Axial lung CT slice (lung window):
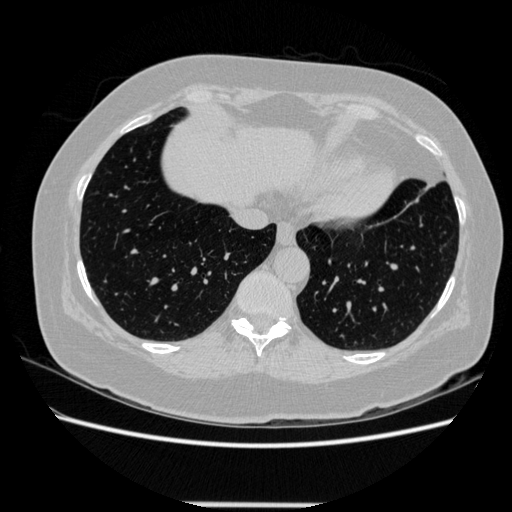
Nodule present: no